Question: How to make uipickerview with only 3 visible rows? Like this:

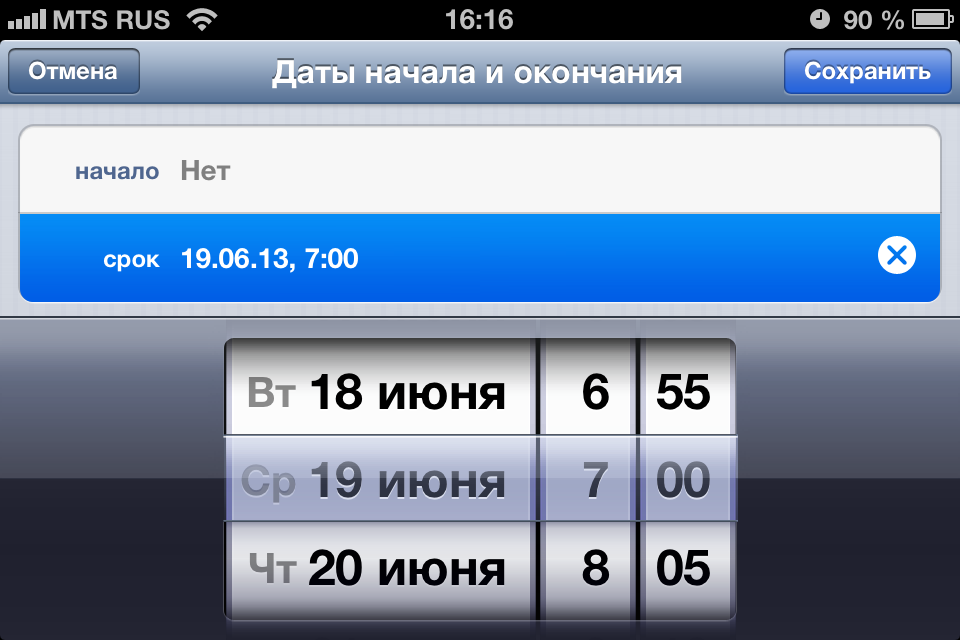
Answer: You have to add UIDatePicker Programmatically to display three rows. Adjust the picker size according to your need.
'''
UIDatePicker *datePicker = [[UIDatePicker alloc] init];
datePicker.frame = CGRectMake(0, 160, 320, 160);
datePicker.datePickerMode=UIDatePickerModeDate;
[self.view addSubview:datePicker];
'''